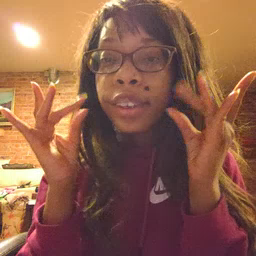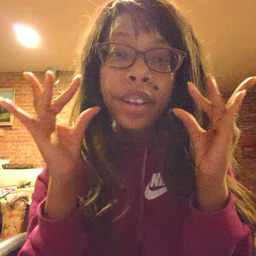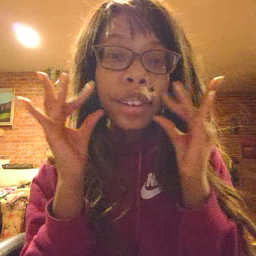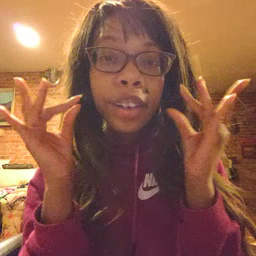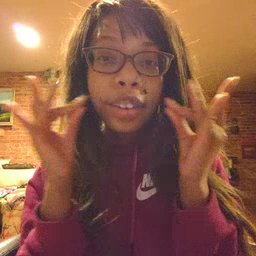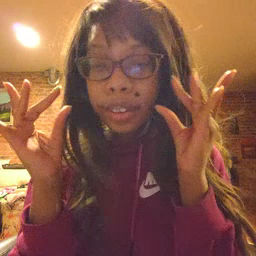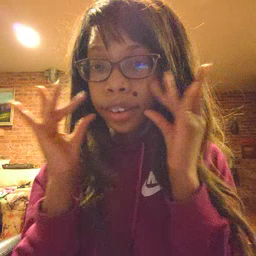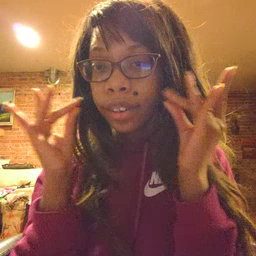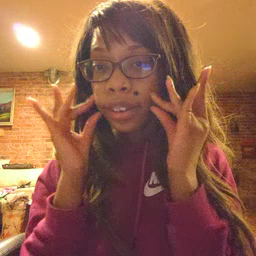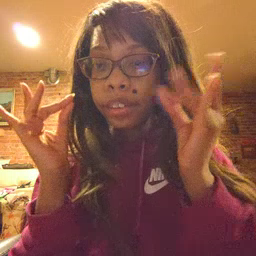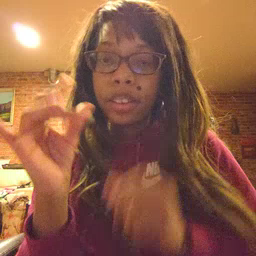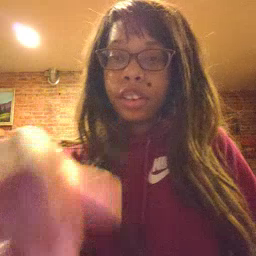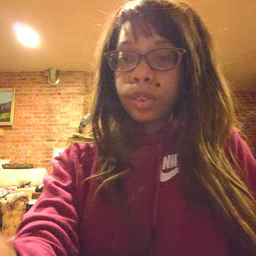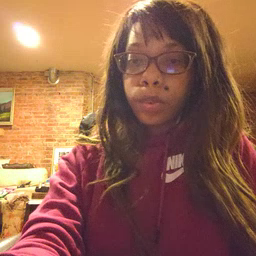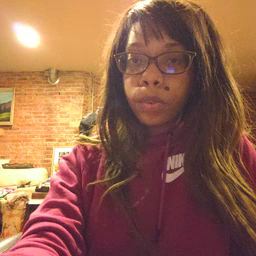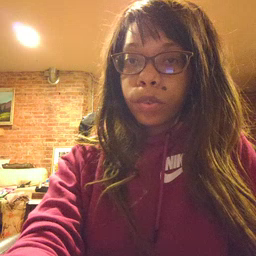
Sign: kitty